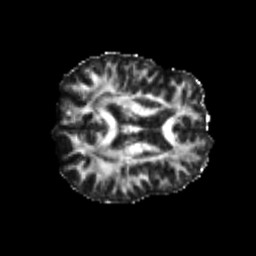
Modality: FA
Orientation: axial
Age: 26
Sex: male
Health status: healthy
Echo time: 0.074 s